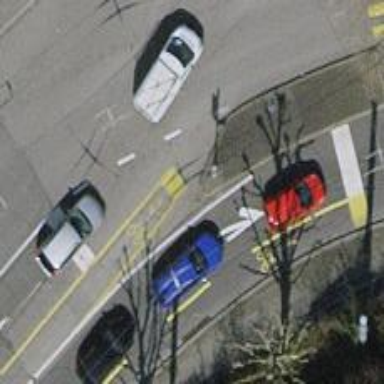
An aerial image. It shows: Road with traffic signals.